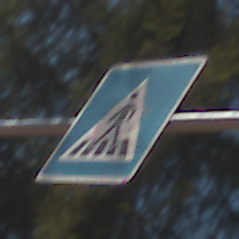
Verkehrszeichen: FussgaengerueberwegRechts
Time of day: MorningAfternoon
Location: Outdoor (Nature)
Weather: Clear
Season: Summer
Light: Natural